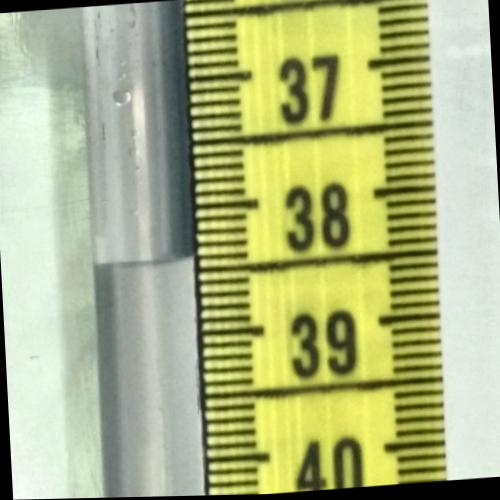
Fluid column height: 38.4 cm